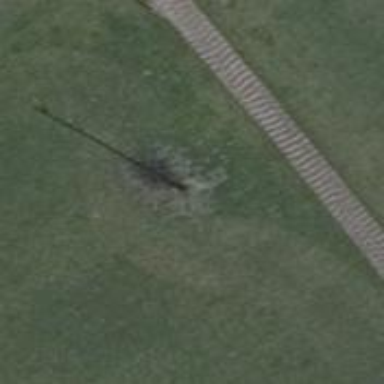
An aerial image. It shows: Power pole.